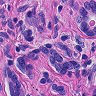
Metastatic tissue present: yes